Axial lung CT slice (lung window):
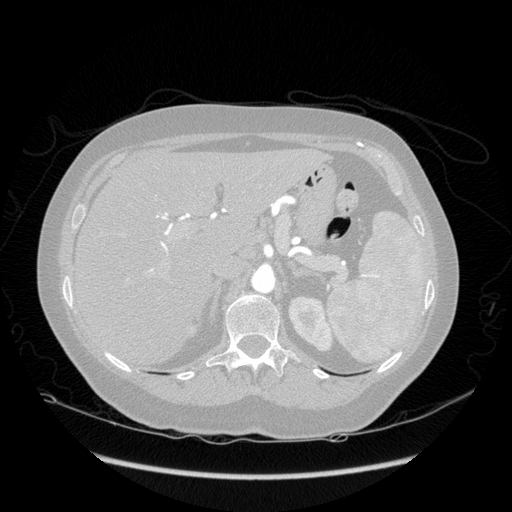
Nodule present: no